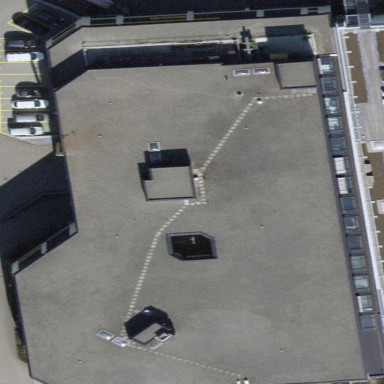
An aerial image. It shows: Commercial building.